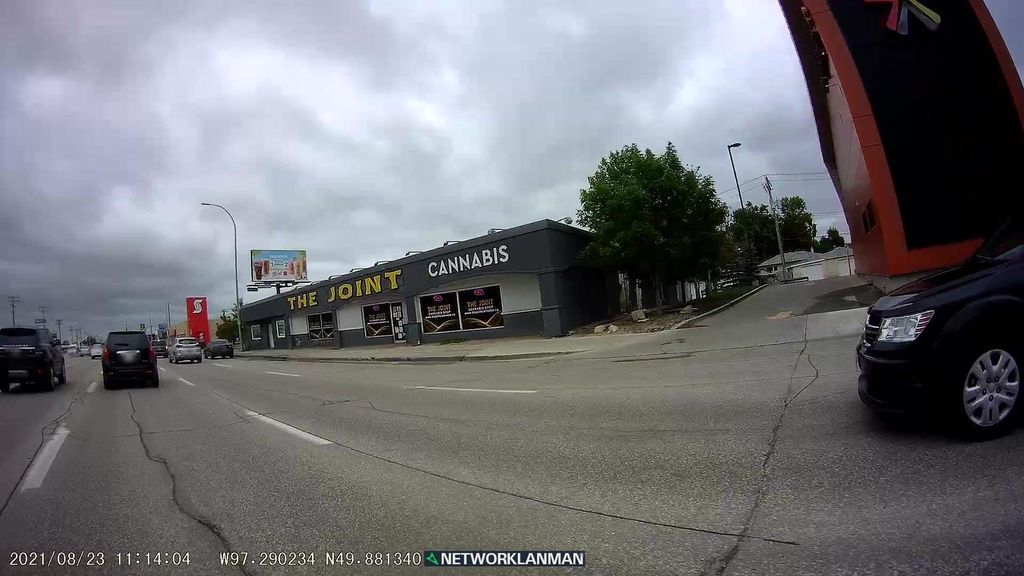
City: winnipeg